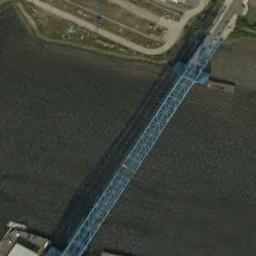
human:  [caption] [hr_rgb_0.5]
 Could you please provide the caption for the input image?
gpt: Many ships docked on both sides of the river .

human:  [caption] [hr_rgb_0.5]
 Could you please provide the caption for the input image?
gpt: There is a blue bridge over the river .

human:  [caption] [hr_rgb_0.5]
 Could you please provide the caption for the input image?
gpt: A bridge that crosses the river bank and connects the land on both sides of the river .

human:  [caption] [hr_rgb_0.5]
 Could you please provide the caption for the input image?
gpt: A blue bridge built on a dark green river and some roads on one side of the river .

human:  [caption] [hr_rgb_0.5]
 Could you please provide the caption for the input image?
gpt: There are many green plants on both sides of the bridge .